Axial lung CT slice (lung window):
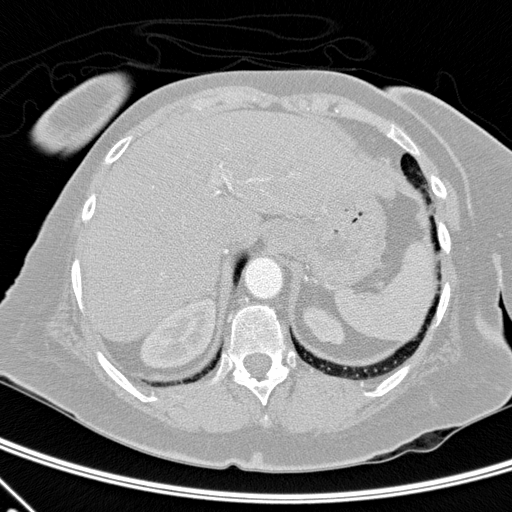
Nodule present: no